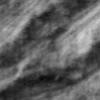
Label: no_change